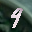
Label: 9